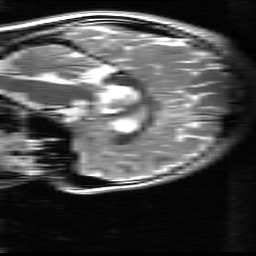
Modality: T2w
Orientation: sagittal
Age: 18
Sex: male
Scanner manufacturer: ge
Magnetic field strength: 3 T
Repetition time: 5.192 s
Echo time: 0.1003 s